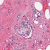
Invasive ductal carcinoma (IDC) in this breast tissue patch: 0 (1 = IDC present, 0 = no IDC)